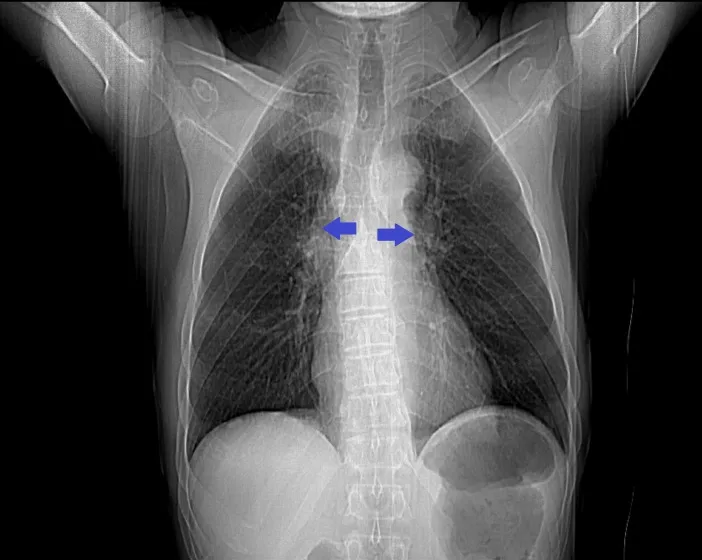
CT scout view of the chest showing an enlargement of the mediastinum (blue arrows).
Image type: radiology (ct)